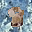
Label: 8